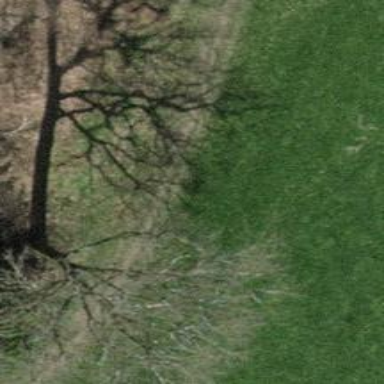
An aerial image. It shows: Path covered in grass.